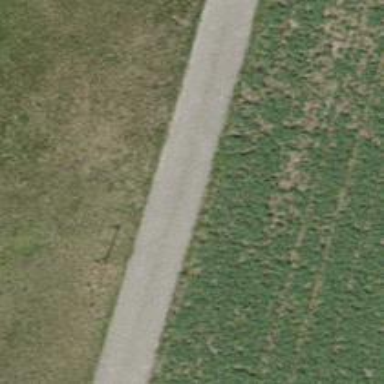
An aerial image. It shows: Unpaved path.